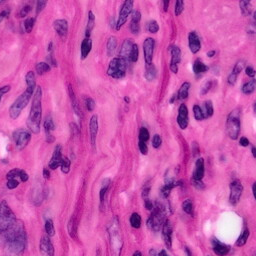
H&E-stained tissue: Pancreatic